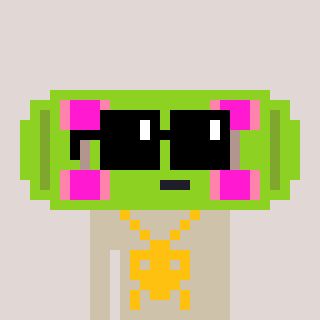
a pixel art character with square black sunglasses, a skateboard-shaped head and a bege-colored body on a warm background